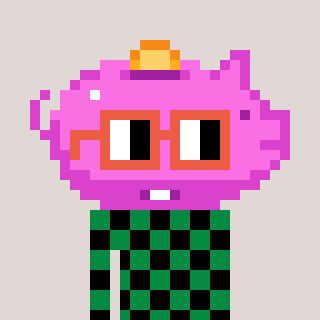
a pixel art character with square orange glasses, a piggybank-shaped head and a green-colored body on a warm background